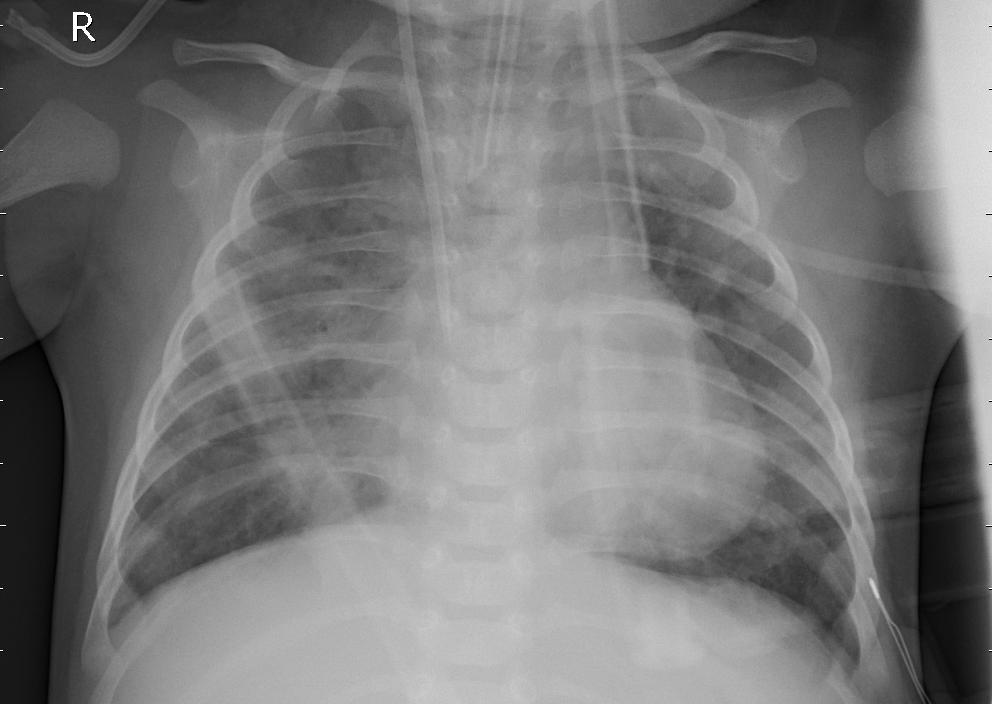
Diagnosis: PNEUMONIA